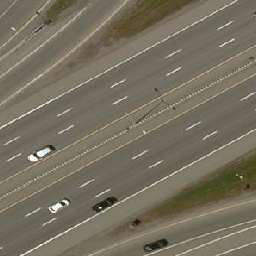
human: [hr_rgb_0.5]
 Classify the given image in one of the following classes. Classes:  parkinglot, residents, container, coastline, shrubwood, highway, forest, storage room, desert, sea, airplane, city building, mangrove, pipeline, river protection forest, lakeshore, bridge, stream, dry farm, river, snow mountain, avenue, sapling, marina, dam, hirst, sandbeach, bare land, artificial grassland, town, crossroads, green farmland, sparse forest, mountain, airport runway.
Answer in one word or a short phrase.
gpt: highway